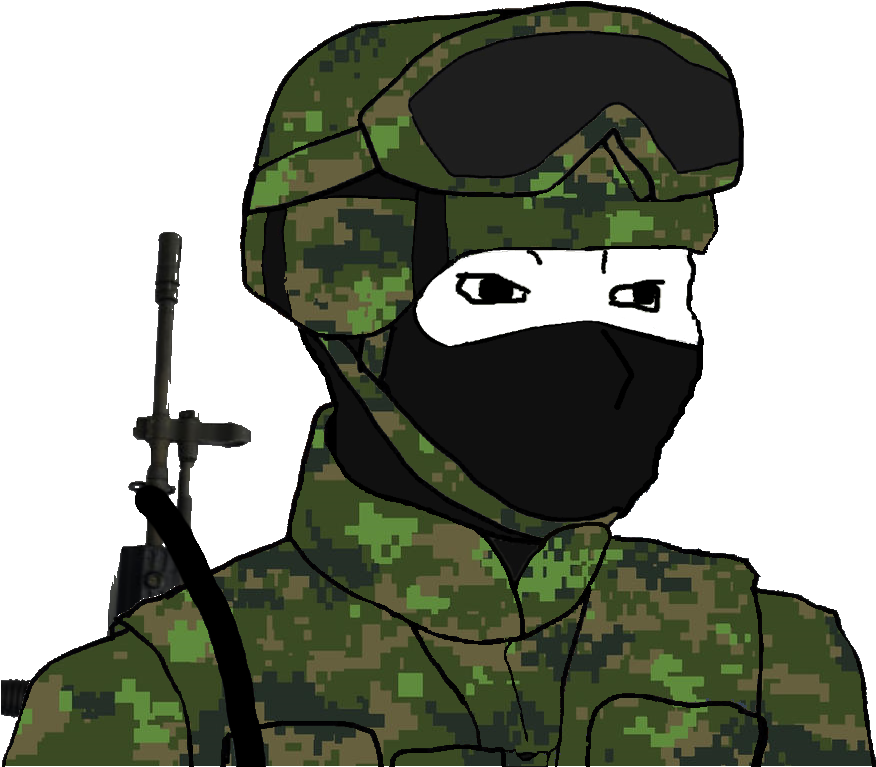
Label: 5_Oomer